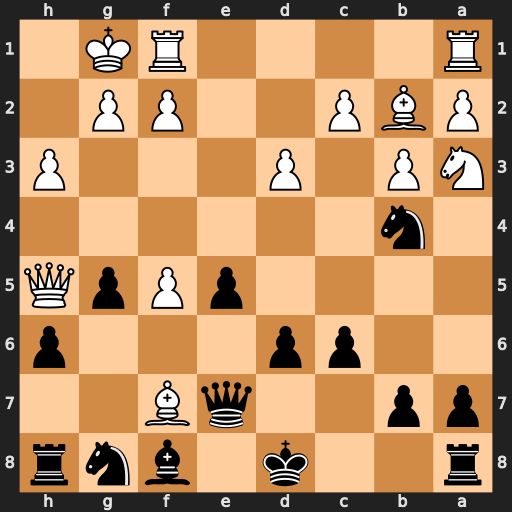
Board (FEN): r2k1bnr/pp2qB2/2pp3p/4pPpQ/1n6/NP1P3P/PBP2PP1/R4RK1
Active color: b
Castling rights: -
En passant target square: -
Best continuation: Nf6 Qe2 Qxf7